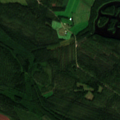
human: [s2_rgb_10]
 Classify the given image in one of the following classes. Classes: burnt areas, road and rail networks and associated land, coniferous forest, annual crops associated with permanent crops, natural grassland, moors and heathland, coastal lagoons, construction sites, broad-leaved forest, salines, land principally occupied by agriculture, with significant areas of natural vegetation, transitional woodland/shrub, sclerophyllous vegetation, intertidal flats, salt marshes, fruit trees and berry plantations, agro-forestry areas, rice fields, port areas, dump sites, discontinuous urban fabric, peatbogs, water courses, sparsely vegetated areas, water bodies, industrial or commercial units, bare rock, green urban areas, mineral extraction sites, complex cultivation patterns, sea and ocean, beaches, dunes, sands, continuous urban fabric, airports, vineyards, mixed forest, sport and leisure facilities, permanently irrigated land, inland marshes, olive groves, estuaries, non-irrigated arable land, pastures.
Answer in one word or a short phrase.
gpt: non-irrigated arable land, coniferous forest, mixed forest, transitional woodland/shrub